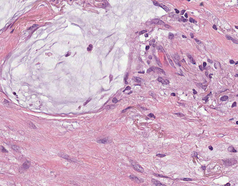
Tumor epithelial tissue: no
Tumor-associated stroma tissue: yes
Normal tissue: no